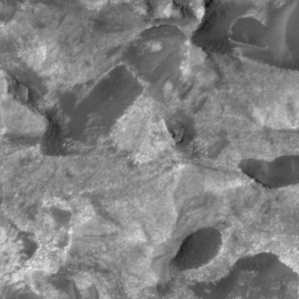
Label: non_frost